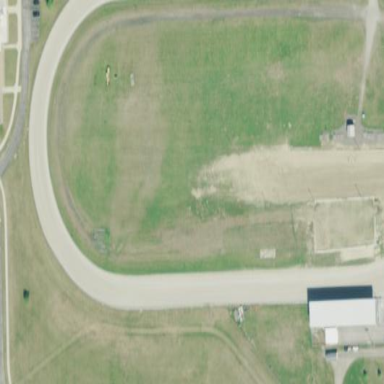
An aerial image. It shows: Racing track designed for racing sports activities.